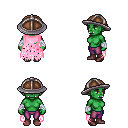
a pixel art fantasy rpg character, female body template, orc, green skin, pink tattered cape, magenta pants, green short mohawk hairstyle, chain helm, white cloth bandages, maroon shoes, four views (front, back, left, right), 2x2 character sprite sheet, small pixel art, hard edges, no anti-aliasing